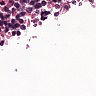
Metastatic tissue present: no